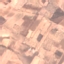
Land use / land cover class: PermanentCrop